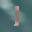
Label: 1